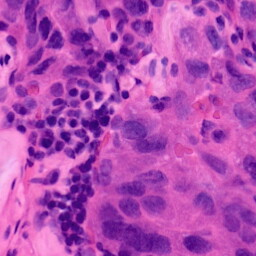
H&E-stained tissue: Lung